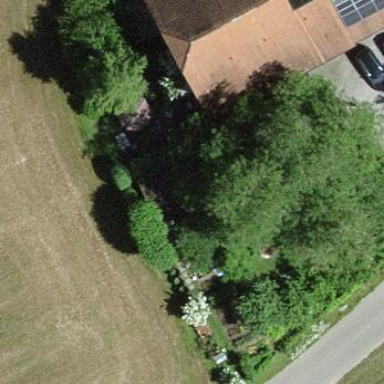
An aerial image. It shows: Shed building.